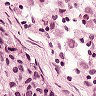
Metastatic tissue present: yes